Question: I am a making a small iOS web app with a chat feature. The problem is that I don't seem to able to get rid of the tab bar that appears when I focus on my text field. That tab bar is absolutely redundant there, since is it taking up vital screen space and is not functional as I only have one input field.
Is there a way to make it go away somehow?

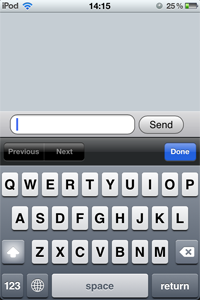
Answer: I've been searching around and it doesn't seem possible. I guess in your scenario here, it makes sense for it to be hidden, but then you'd loose the 'done' functionality as you don't seem to have a 'Go' option, which would be the best scenario for users?
To help you in your search, that bar is called the "Form assistant". I really couldn't find much except to say it's not possible.